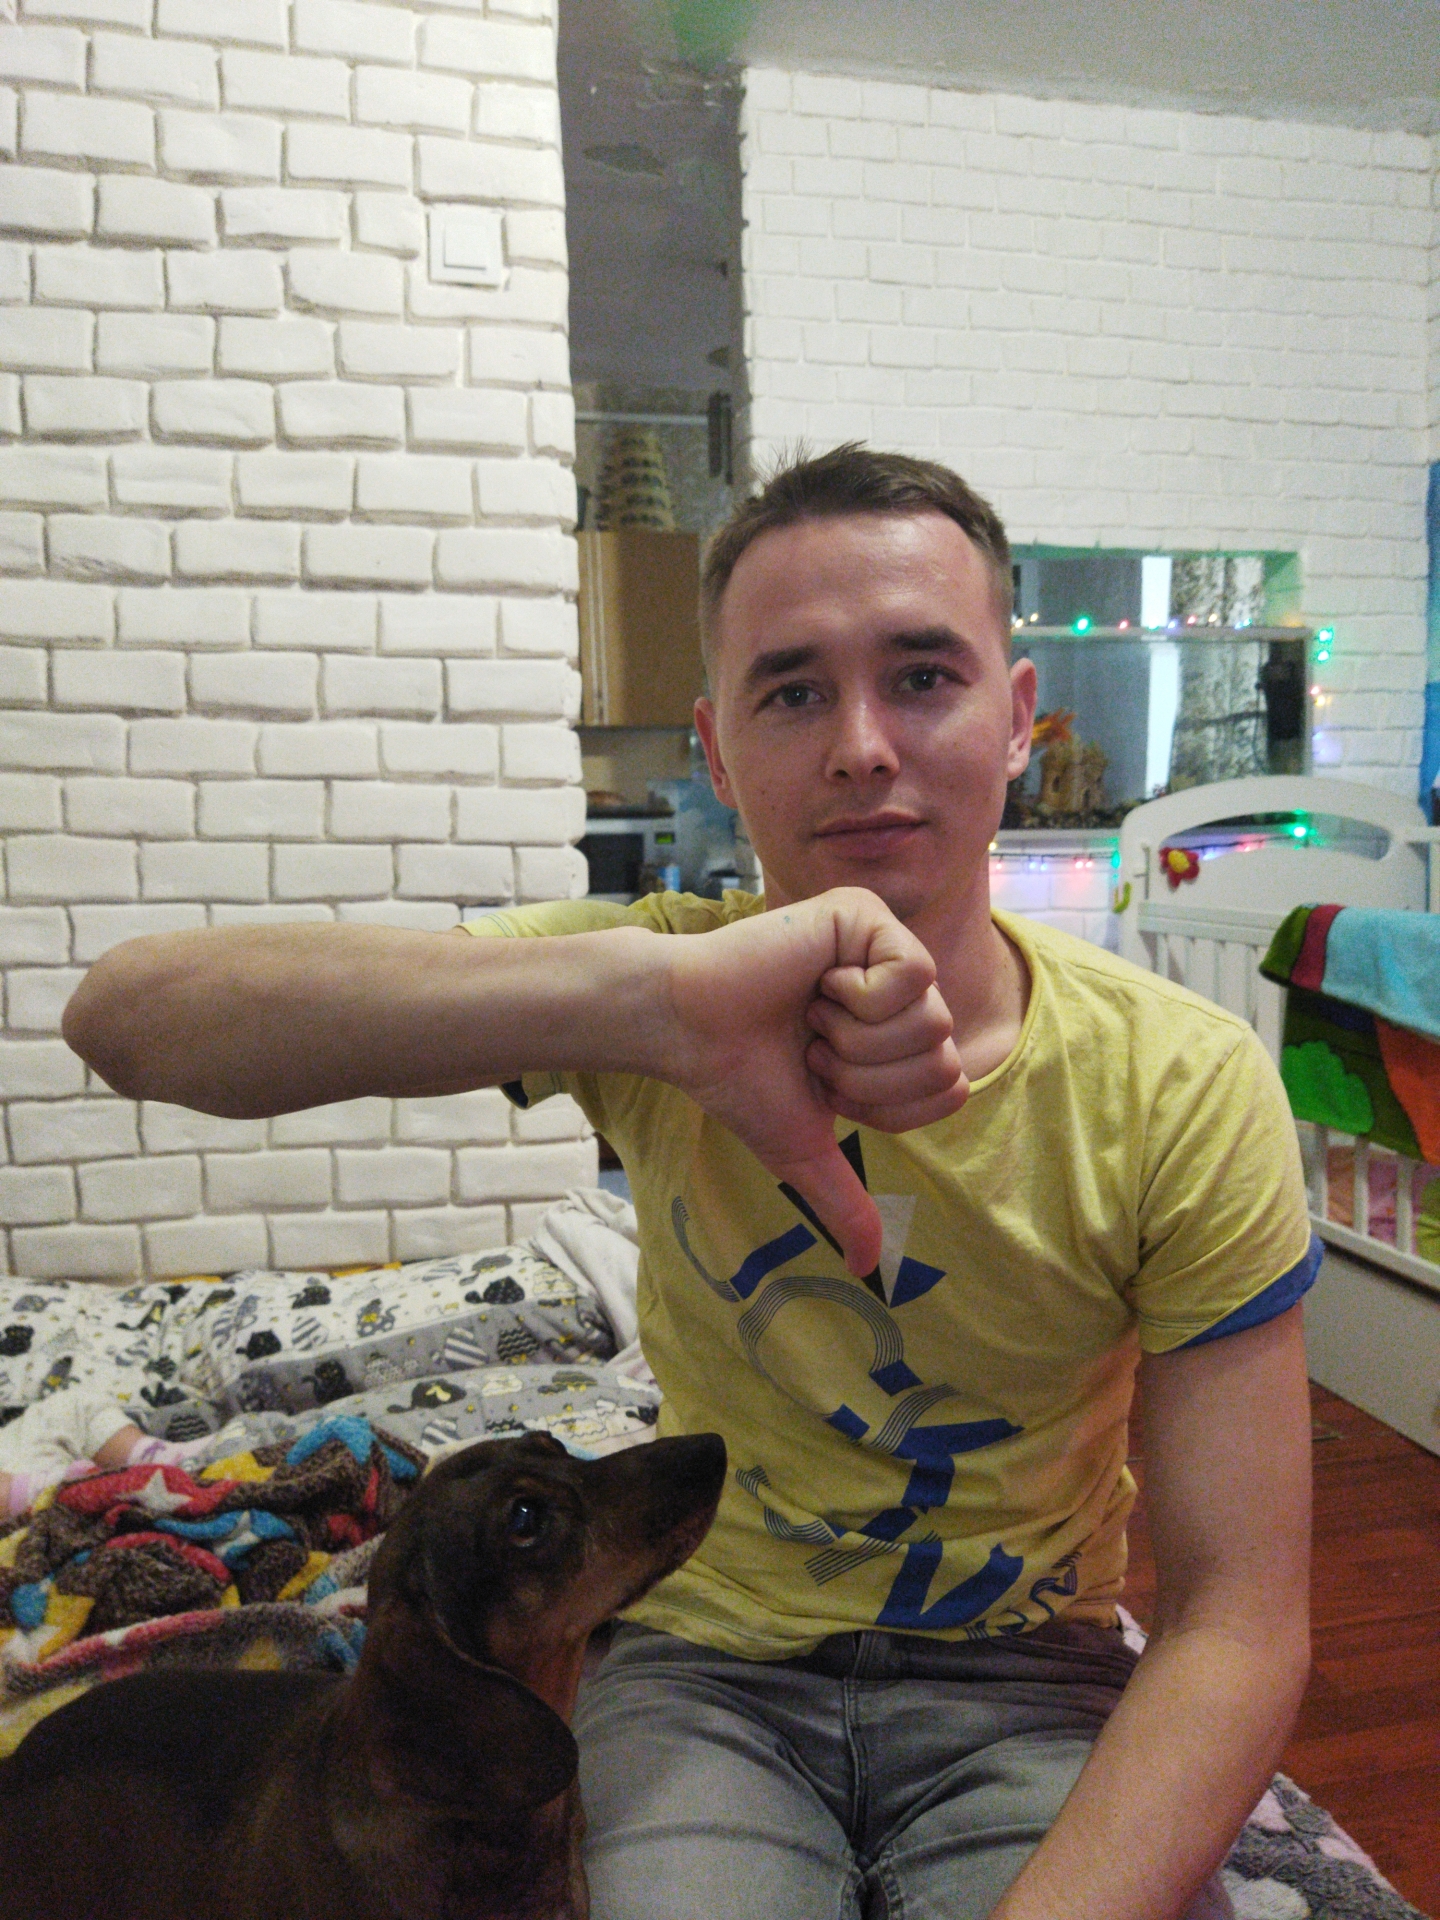
Label: noise